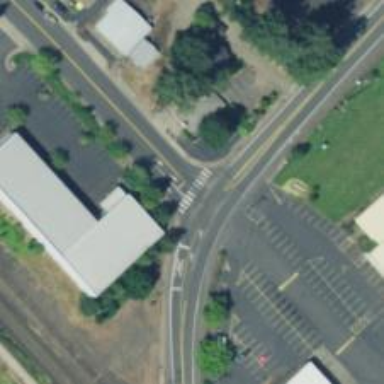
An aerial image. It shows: Marked crossing on the road.